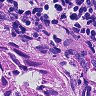
Metastatic tissue present: yes